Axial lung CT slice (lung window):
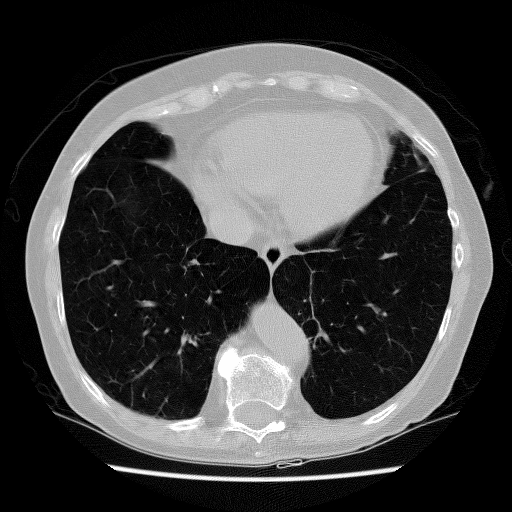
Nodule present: no